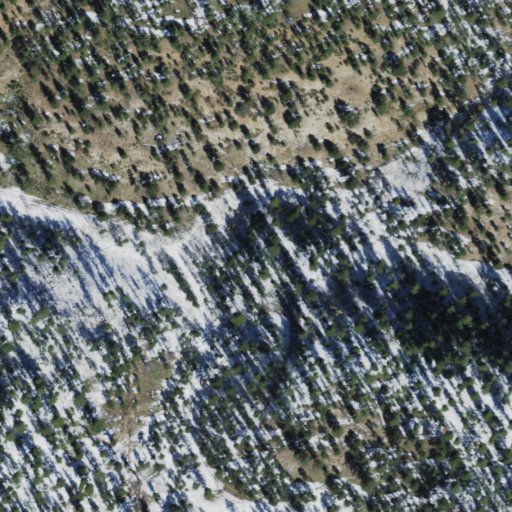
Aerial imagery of valley in Arizona named Road Hollow containing evergreen forest and shrub